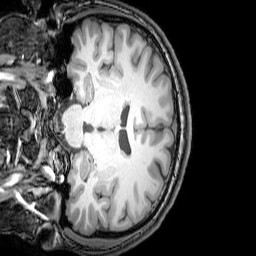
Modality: T1w
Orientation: coronal
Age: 22
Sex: male
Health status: healthy
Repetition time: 0.081 s
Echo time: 0.037 s